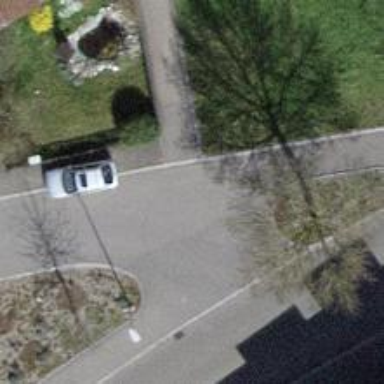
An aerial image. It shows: Bollard barrier.